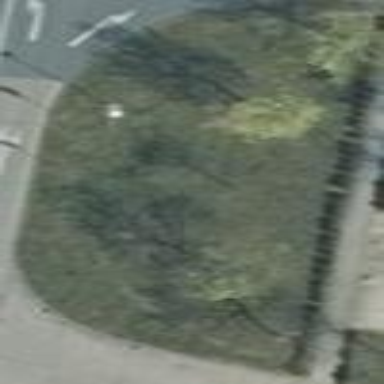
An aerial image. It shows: Area covered with grass.